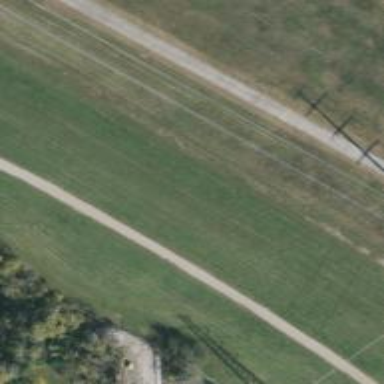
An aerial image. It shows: Track road with embankment.